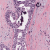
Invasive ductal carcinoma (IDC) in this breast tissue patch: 0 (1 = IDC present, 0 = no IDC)